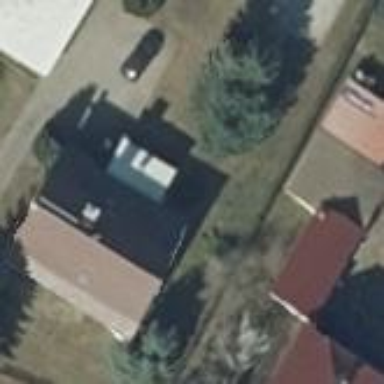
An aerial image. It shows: House with flat roof painted in light gray color.